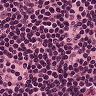
Metastatic tissue present: no